Aerial crown-view tile of a tropical tree (Barro Colorado Island, Panama), acquired 20250124:
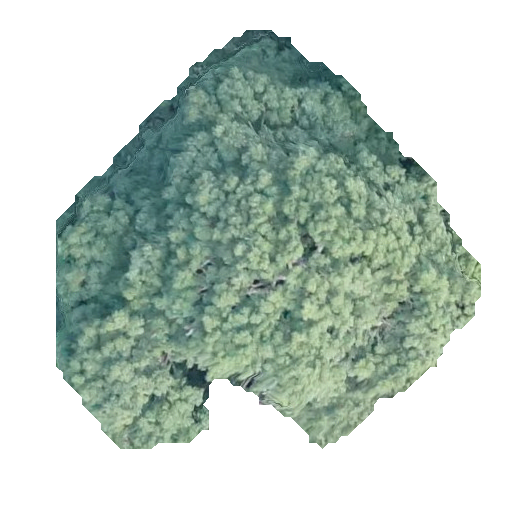
Species: Handroanthus guayacan
GBIF accepted scientific name: Handroanthus guayacan
Crown area: 179.906 m²